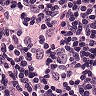
Metastatic tissue present: yes